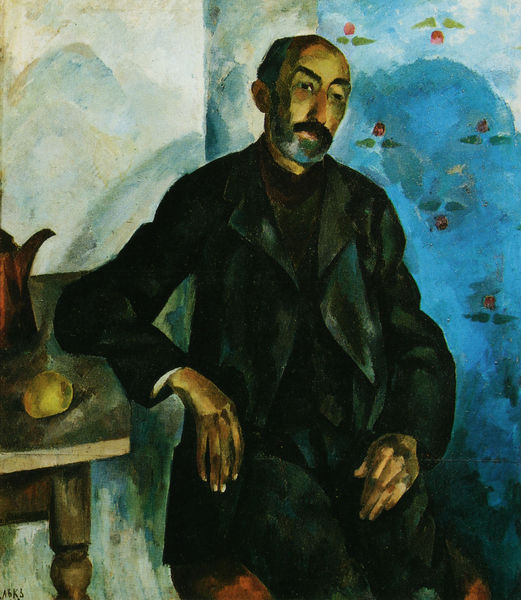
Titel: Der Alte
Künstler: Robert Fal'k
Standort: St. Petersburg
Institution: Russisches Museum
Schlagwörter: blau, hand, mann, schatten, grün, kubistisch, braun, grau, licht, orange, schwarz, tisch, türkis, obst, rot, expressionismus, muster, anzug, bart, jacke, schnurrbart, wand, gesicht, kragen, vollbart, bildnis, hände, portrait, porträt, signatur, tischbein, spiegelung, mantel, sitzend, augenbrauen, frucht, kanne, hellblau, apfel, ecke, farben, dunkelblau, schnurbart, sitzende, tapete, glatze, dekor, kniestück, revers, punkte, tischkante, wände, orientalisch, arabisch, portät, abstützen, pfirsich, anlehnen, dreiviertelfigur, cezann, gebräunt, südländisch, bart5, cezan, czesann